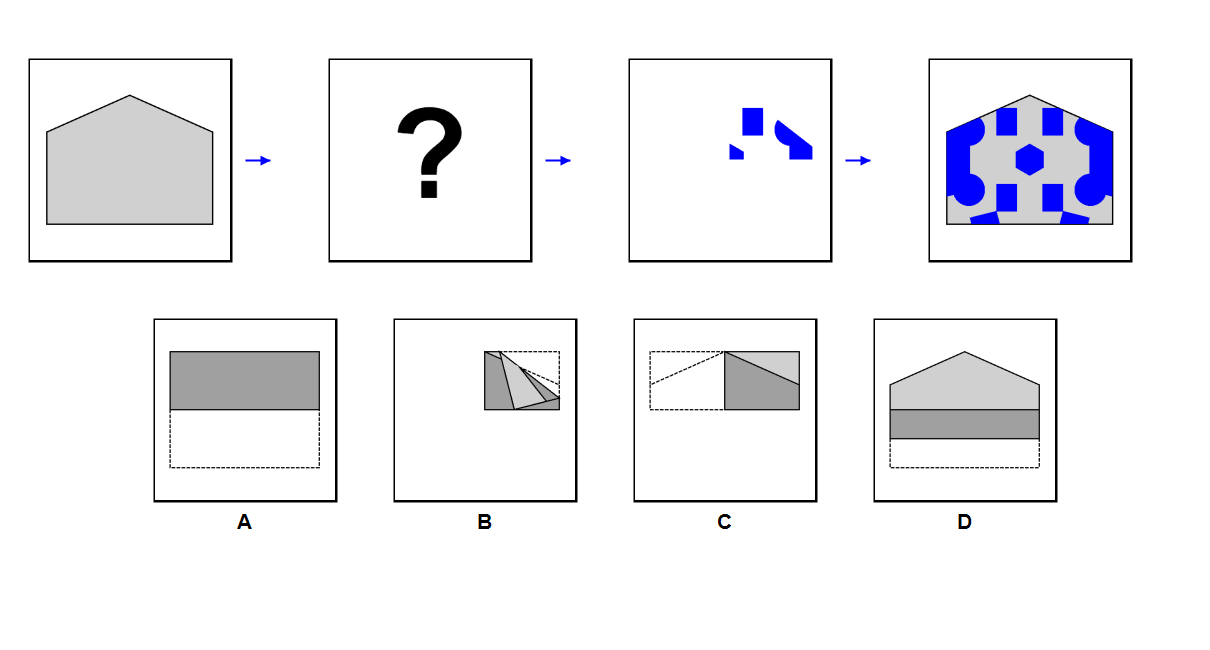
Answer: D